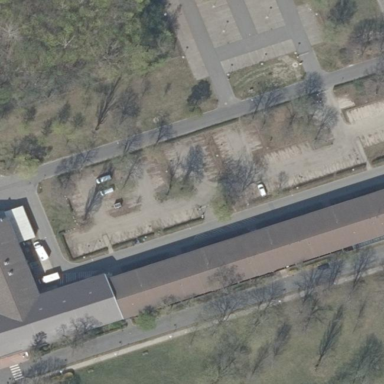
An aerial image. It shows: Office building.